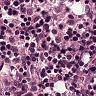
Metastatic tissue present: no